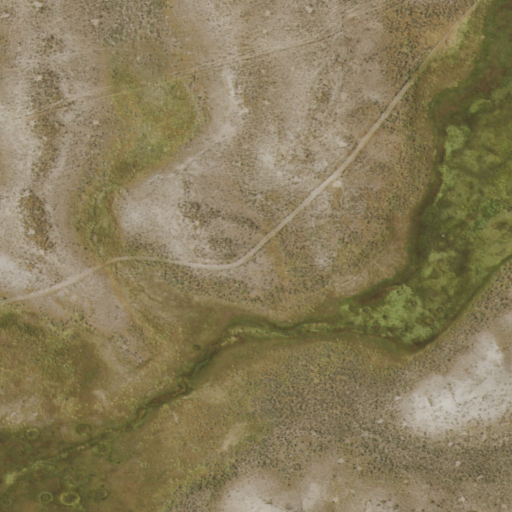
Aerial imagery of plain(s) in Nevada named Green Cabin Meadows containing shrub, grassland, woody wetlands, herbaceous wetlands, and pasture